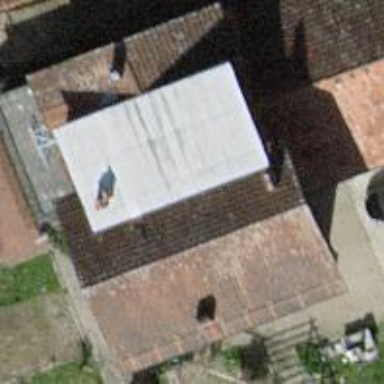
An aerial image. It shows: Hipped roof on residential building.